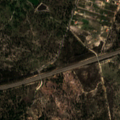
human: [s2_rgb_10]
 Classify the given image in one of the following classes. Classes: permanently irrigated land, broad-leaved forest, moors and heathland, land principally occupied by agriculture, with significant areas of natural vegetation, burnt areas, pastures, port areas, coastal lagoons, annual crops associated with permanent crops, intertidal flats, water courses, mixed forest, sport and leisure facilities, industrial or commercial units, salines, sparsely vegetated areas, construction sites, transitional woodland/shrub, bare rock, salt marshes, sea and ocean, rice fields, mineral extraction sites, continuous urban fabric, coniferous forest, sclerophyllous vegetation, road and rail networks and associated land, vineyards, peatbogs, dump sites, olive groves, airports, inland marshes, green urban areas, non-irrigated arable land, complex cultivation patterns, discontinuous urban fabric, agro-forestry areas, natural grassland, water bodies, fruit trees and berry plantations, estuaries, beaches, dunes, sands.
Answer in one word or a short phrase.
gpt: non-irrigated arable land, complex cultivation patterns, agro-forestry areas, coniferous forest, mixed forest